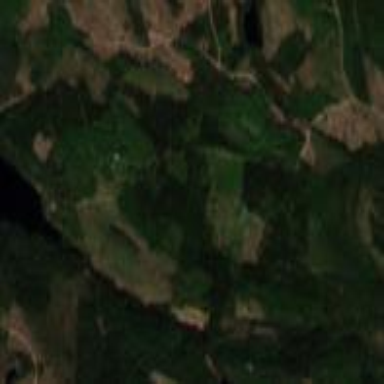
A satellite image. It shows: Mixed leaf woodland.